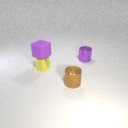
small purple metal cylinder behind small yellow metal cylinder